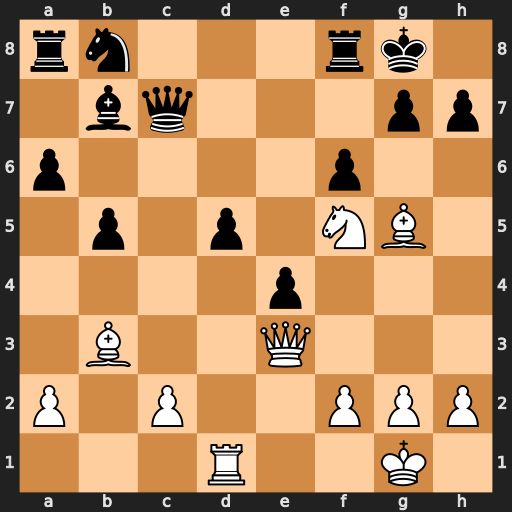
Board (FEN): rn3rk1/1bq3pp/p4p2/1p1p1NB1/4p3/1B2Q3/P1P2PPP/3R2K1
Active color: w
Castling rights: -
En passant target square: -
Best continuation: Bf4 Qd7 Qc5